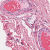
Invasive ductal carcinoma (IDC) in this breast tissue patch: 0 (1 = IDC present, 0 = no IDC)